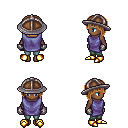
a pixel art fantasy rpg character, female body template, human, dark skin, chain tabard jacket, teal pants, brown pageboy hairstyle, chain helm, metal gloves, gold boots, four views (front, back, left, right), 2x2 character sprite sheet, small pixel art, hard edges, no anti-aliasing